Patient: sex F, age 65
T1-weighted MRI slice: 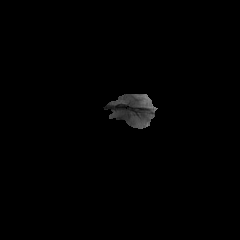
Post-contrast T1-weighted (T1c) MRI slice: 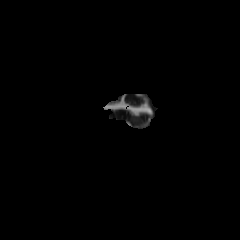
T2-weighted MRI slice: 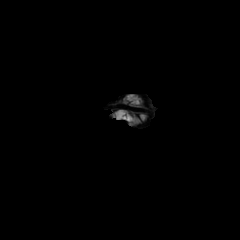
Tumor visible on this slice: no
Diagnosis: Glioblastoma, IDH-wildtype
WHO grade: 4